Question: I'm trying to create a client for a from scratch.
I have a working solution in which uses a certificate with signatures like in the image below.

I'm and my main question is how do I start with this and where by using .
The service is linked to my project by using "Add service reference" but what now?
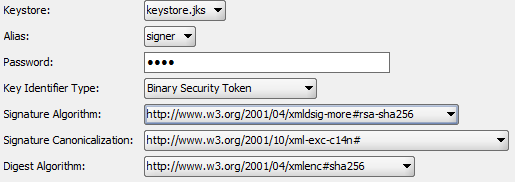
Answer: I solved my problem but encountered 10 problems since I'm new to it.
For example , you can read the solution <URL>.